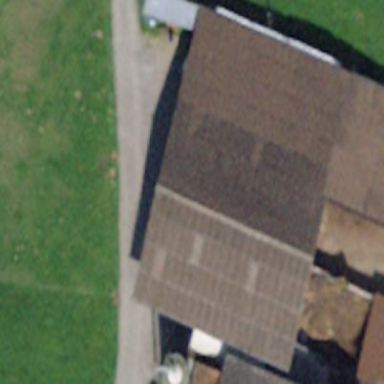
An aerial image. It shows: Rural barn.